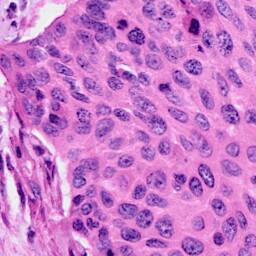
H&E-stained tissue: Cervix